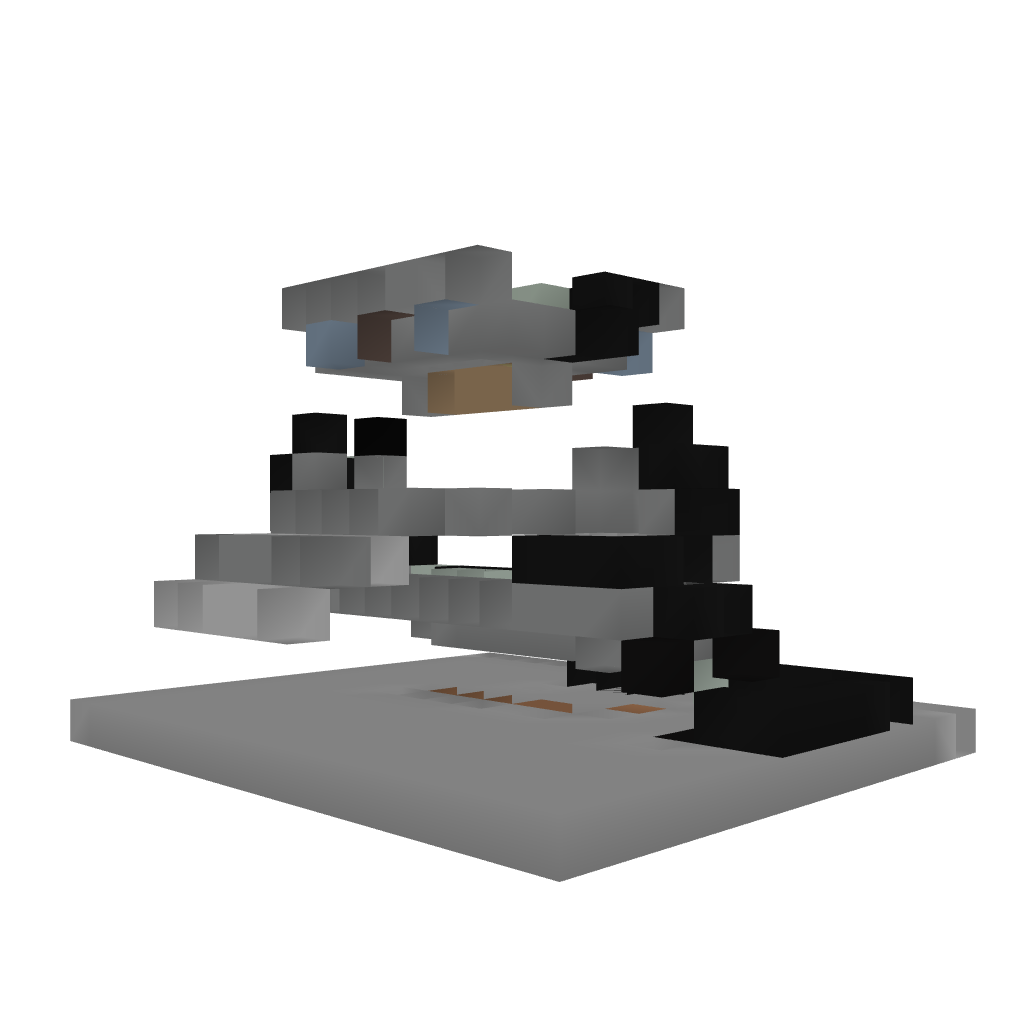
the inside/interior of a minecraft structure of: System redstone door (5 by 3 pistons)